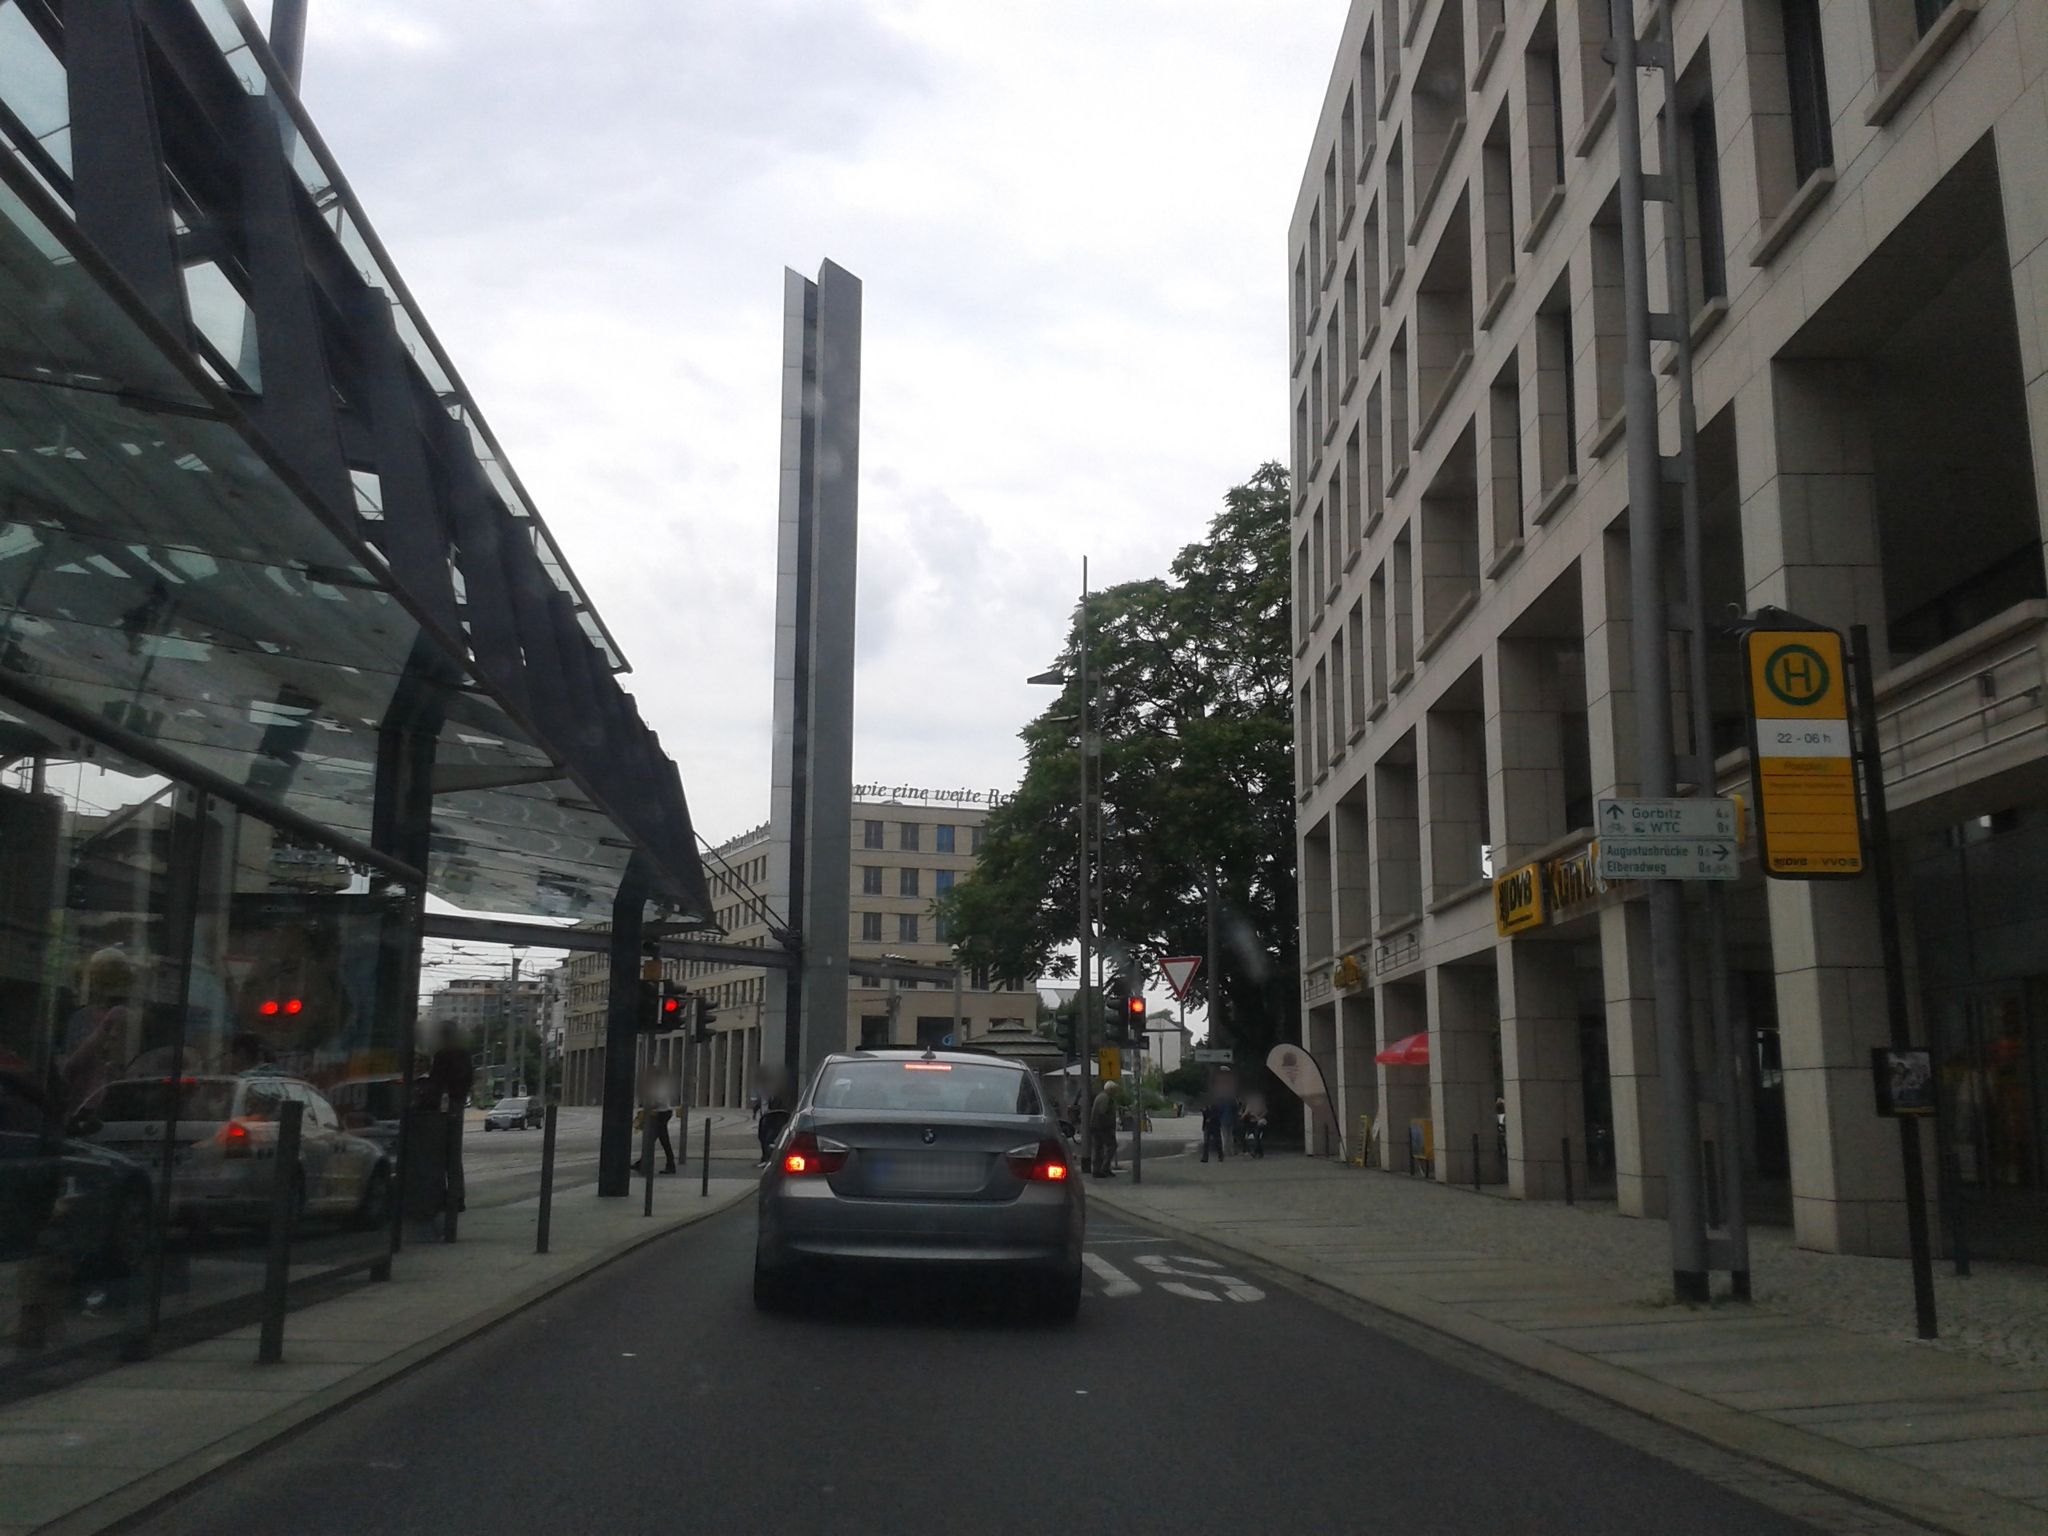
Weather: cloudy
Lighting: day
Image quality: good
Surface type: driving surface
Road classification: footway, service, pedestrian
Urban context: urban centre
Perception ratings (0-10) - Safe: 2.71, Lively: 8.48, Beautiful: 8.98, Boring: 2.52, Depressing: 4.02, Wealthy: 8.59